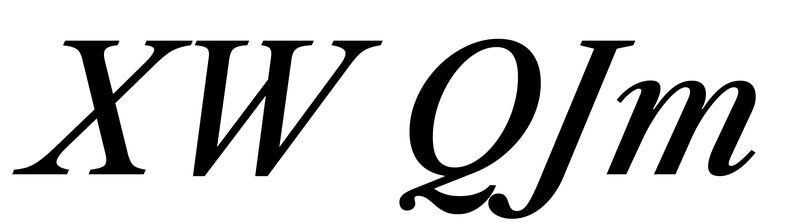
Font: LibreCaslonText-Italic_Medium_Italic